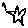
Label: star